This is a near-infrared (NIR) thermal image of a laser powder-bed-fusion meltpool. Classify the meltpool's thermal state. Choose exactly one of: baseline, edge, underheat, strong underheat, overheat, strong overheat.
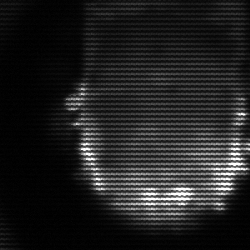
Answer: baseline